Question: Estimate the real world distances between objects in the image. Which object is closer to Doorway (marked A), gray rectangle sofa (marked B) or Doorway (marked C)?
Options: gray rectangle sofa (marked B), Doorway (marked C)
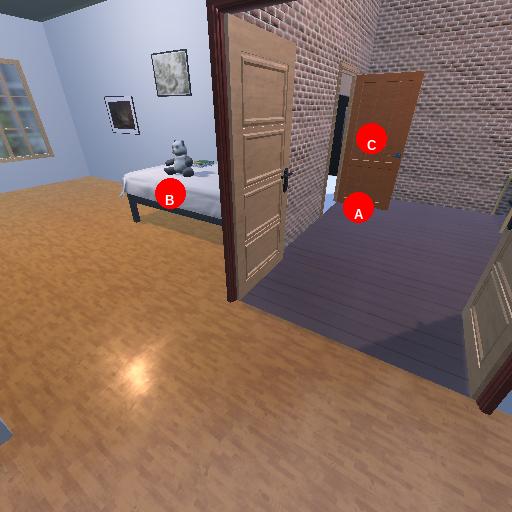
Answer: gray rectangle sofa (marked B)